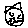
Label: cat